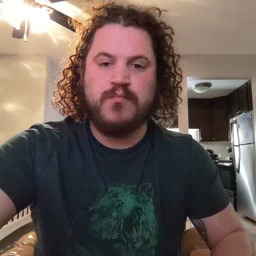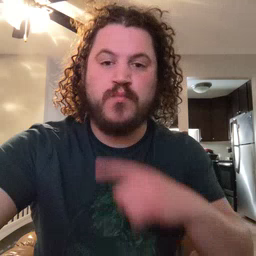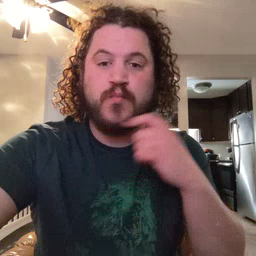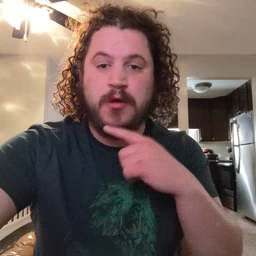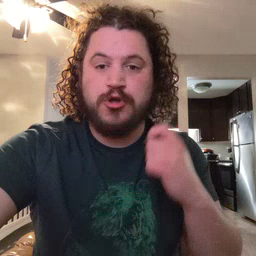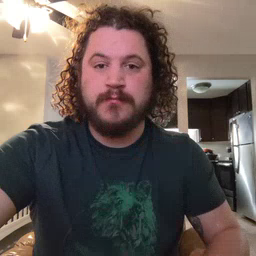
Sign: dryer